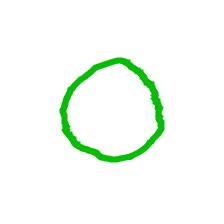
Shape: circle